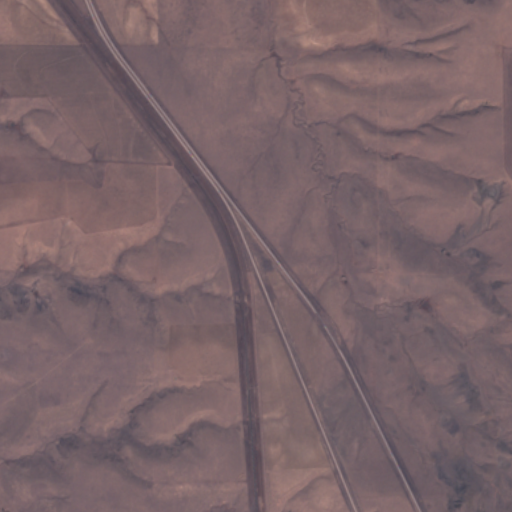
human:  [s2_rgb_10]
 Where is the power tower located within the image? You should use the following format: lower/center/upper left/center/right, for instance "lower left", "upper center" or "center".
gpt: The power tower is located in the right of the image.
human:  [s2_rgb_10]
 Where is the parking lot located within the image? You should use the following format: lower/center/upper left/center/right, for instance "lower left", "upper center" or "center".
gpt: There is no parking lot in the image.